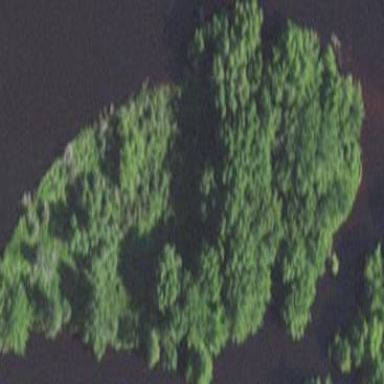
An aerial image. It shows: Beautiful woodland area.